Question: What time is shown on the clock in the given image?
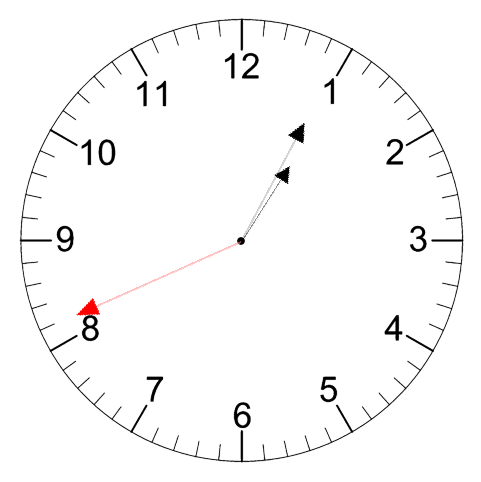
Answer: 01:04:41